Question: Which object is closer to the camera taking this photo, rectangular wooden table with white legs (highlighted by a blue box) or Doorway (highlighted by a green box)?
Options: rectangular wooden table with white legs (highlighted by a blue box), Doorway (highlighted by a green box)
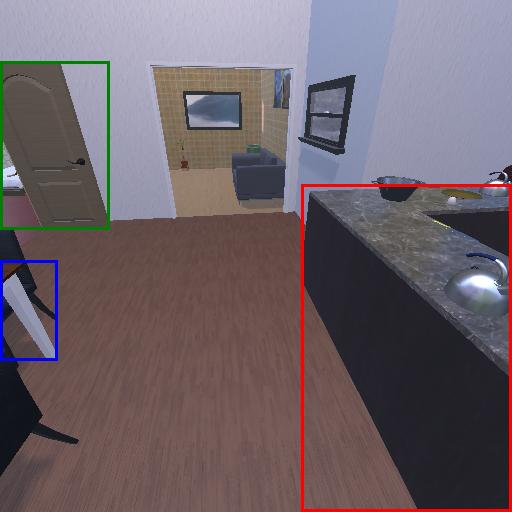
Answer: rectangular wooden table with white legs (highlighted by a blue box)